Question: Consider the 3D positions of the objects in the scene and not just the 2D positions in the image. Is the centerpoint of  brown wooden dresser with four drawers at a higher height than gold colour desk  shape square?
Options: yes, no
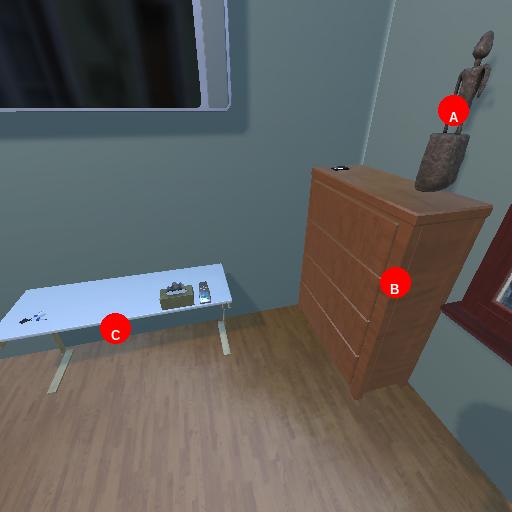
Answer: yes